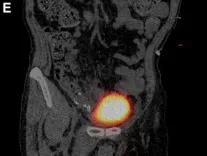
Coronal SPECT/CT.
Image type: radiology (pet)